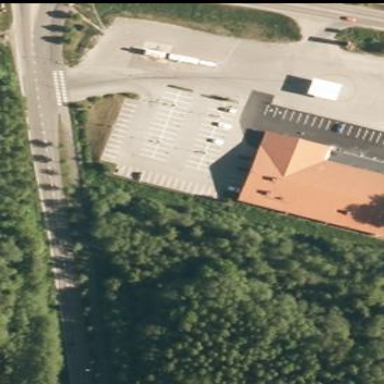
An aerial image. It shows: Retail building housing supermarket.